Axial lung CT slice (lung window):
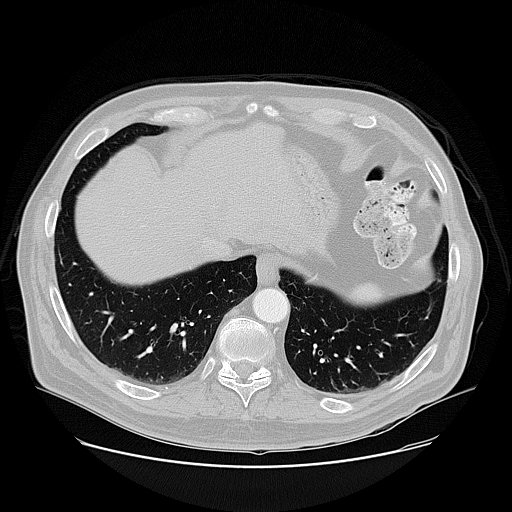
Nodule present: no